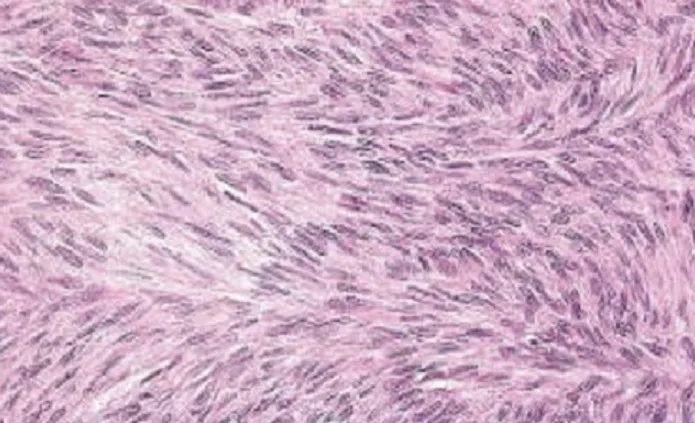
Microscopic appearance of the rectal stromal tumour composed of spindle cells.
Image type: pathology (h&e)